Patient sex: F
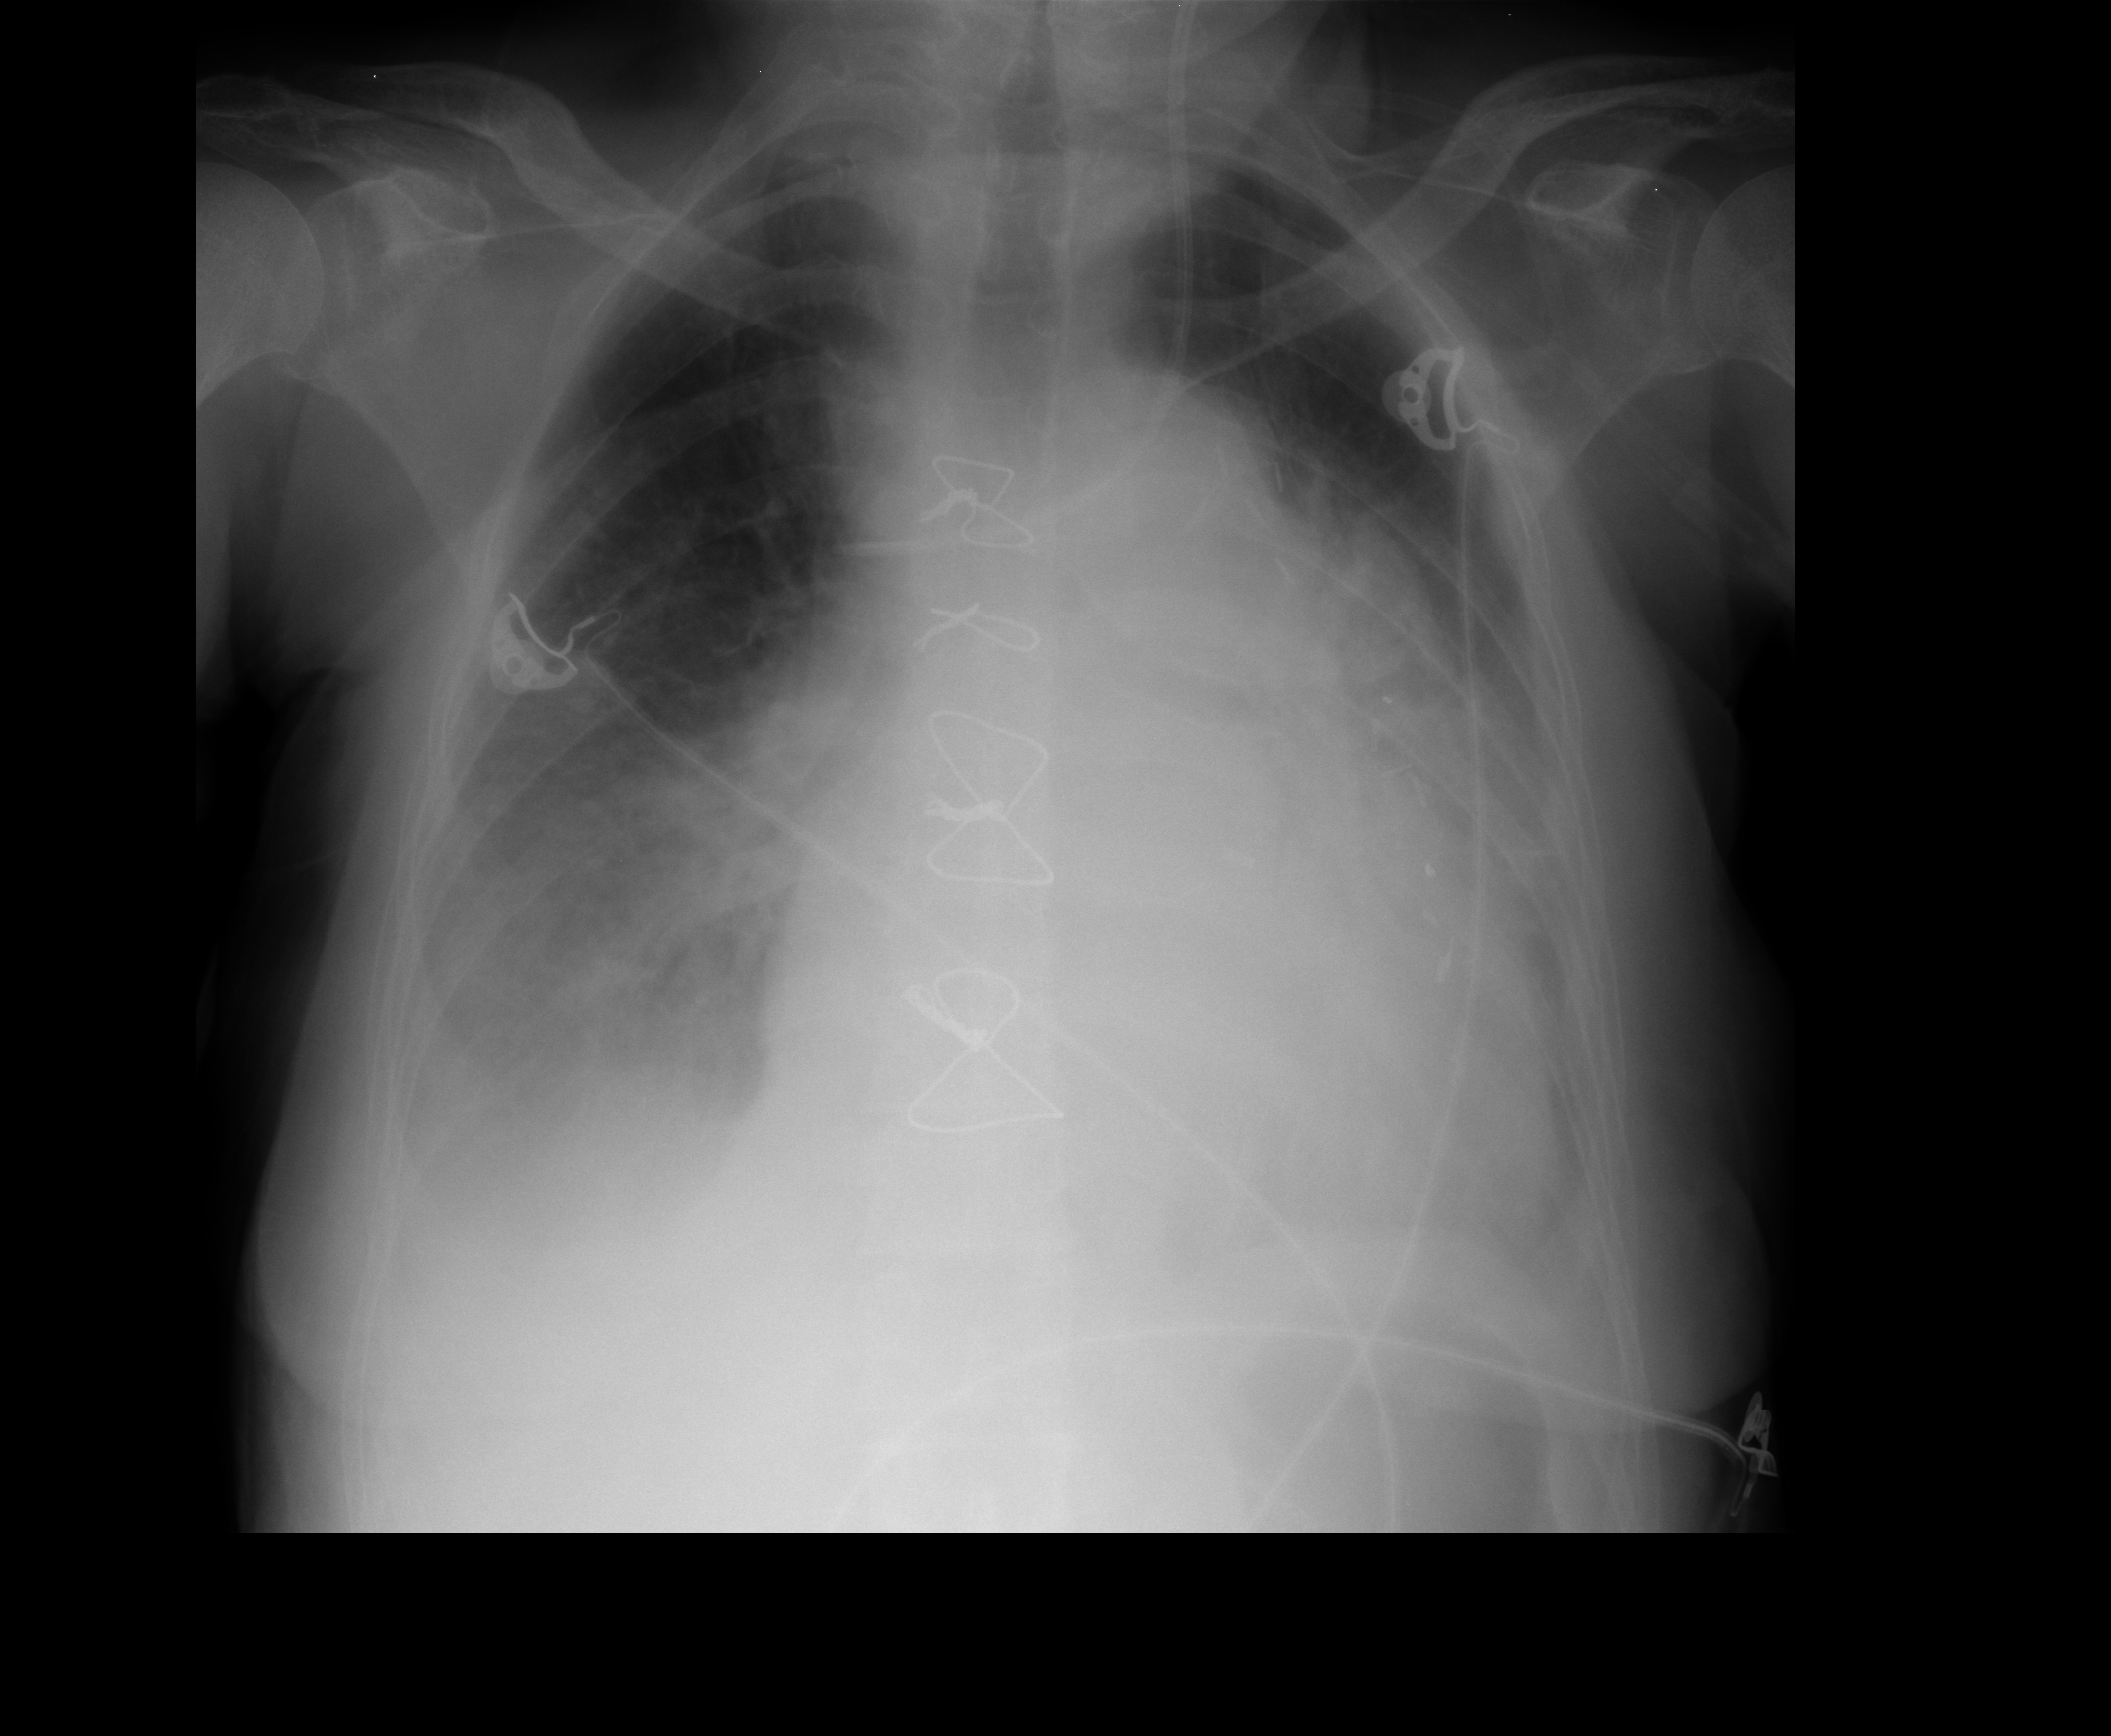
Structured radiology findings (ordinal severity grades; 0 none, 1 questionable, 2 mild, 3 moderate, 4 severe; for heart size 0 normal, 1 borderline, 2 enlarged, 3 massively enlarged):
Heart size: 2
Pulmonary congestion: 2
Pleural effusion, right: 2
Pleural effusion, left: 1
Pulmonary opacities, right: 1
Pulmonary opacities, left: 1
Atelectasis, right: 2
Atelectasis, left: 1